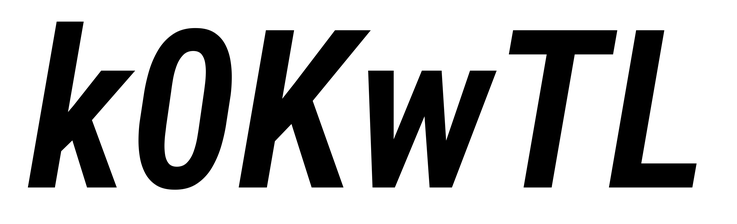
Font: Roboto-Italic_Condensed_SemiBold_Italic